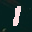
Label: 1